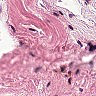
Metastatic tissue present: no